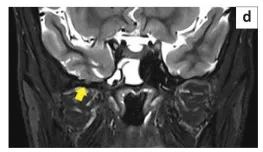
Signs of intracranial hypertension. (c, d, e, f) Multiple arachnoid pits with tiny meningocoeles (yellow arrows).
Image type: radiology (mri)